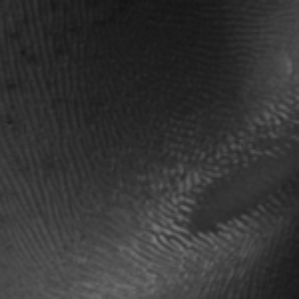
Label: frost